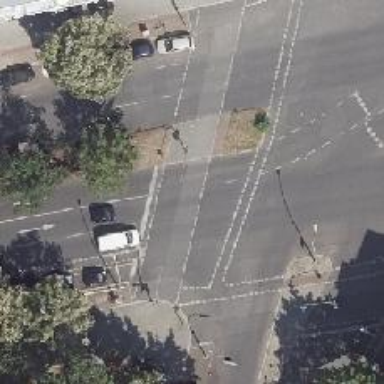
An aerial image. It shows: Secondary road with asphalt surface. There is cycle track on the right side of the road.